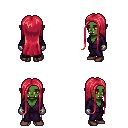
a pixel art fantasy rpg character, female body template, orc, green skin, purple robe, white pants, ruby red extra-long hairstyle, metal gloves, maroon shoes, four views (front, back, left, right), 2x2 character sprite sheet, small pixel art, hard edges, no anti-aliasing